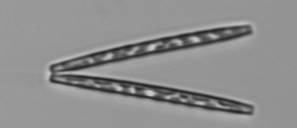
Label: Thalassionema